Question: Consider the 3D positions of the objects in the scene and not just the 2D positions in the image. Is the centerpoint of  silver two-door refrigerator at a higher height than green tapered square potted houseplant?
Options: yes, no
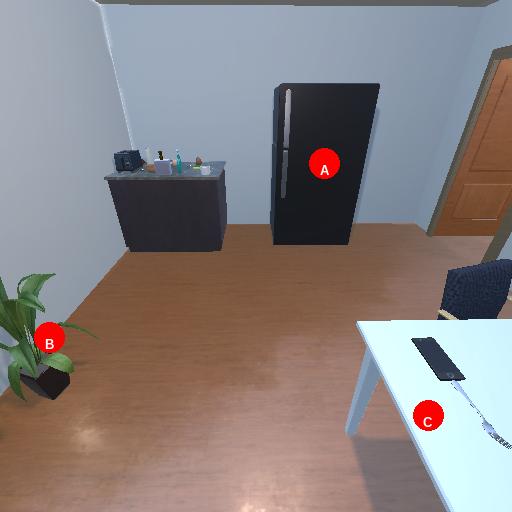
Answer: yes